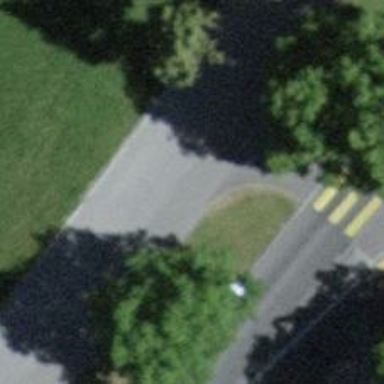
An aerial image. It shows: Footway with fine gravel surface.